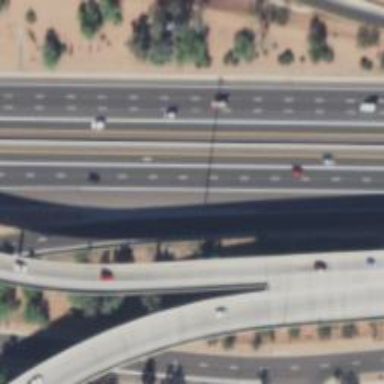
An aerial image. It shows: Asphalt motorway link.